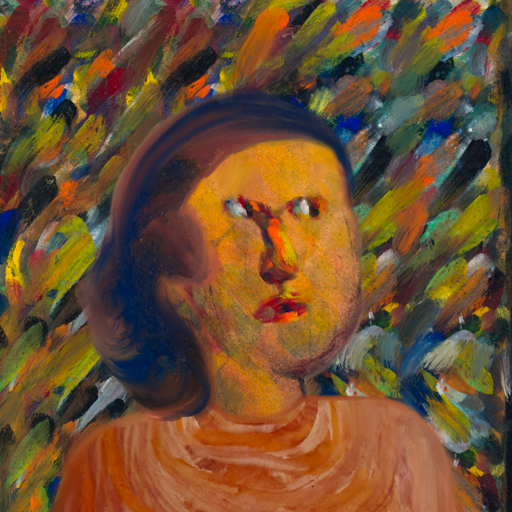
Background: An_Impression, Head And Neck Side: Gypsy_Mother, Face Side: An_Impression, Bust: Pious_Lady, Hair Side: Mother_And_Son_Son, Head Accessory: Blank, Second Necklace: Blank, Necklace: Blank, Baby: Blank